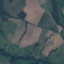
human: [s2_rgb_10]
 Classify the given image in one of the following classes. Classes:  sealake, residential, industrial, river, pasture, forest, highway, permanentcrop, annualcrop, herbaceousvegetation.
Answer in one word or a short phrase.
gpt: Pasture